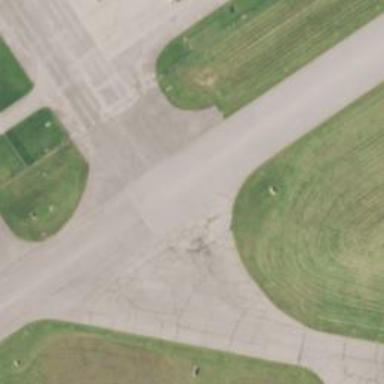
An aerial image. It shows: View of taxiway at the airport.